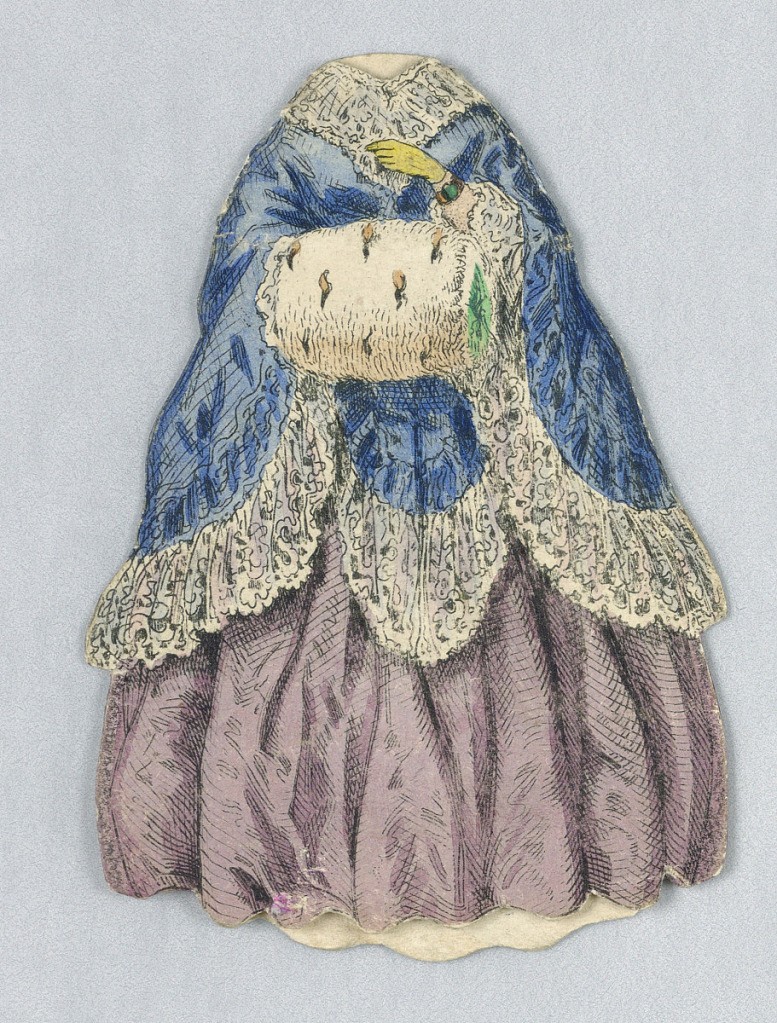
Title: Paper Doll Costume with Muff and Blue Cloak
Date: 1840–60
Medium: Engraving with brush and watercolor on paper (machine cut?)
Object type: Paper doll costume
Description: Paper doll costume with blue cloak trimmed in lace, light purple full skirt and ermine (?) muff. Costume is two-ply, with a front and back piece, and is open at the neck and bottom of the skirt where the doll slides in.